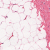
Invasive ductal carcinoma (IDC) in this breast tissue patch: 0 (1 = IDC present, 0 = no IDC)